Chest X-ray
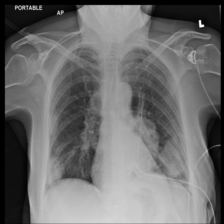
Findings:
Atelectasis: negative
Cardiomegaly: negative
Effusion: negative
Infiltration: negative
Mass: positive
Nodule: negative
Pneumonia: negative
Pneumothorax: positive
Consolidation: negative
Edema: negative
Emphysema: negative
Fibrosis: negative
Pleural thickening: negative
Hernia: negative